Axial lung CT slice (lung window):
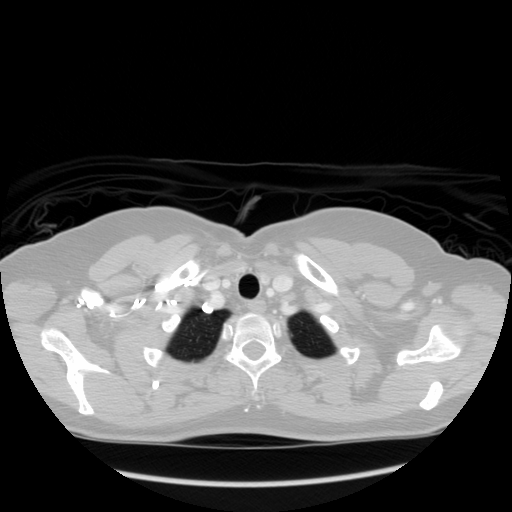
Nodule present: no